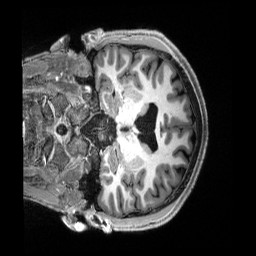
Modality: T1w
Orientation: coronal
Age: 22
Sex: male
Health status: healthy
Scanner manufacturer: siemens
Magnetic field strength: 3 T
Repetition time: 2.5 s
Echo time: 0.00222 s